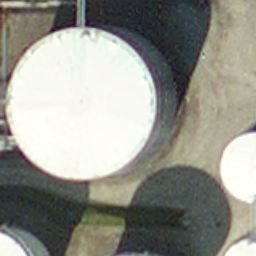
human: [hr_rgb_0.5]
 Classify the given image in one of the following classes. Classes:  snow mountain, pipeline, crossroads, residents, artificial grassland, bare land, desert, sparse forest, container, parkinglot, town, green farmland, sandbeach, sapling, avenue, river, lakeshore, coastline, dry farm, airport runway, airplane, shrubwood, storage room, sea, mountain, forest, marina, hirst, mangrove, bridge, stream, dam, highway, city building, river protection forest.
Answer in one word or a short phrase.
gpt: storage room